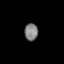
Tissue: lung
Cell type: Endothelial cells
Senescence score: 0.6233
Nuclear area (px): 224
Mean DAPI intensity: 128.714